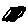
Label: tree